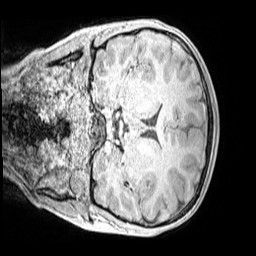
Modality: MP2RAGE
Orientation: coronal
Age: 12
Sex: male
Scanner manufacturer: siemens
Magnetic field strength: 3 T
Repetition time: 4 s
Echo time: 0.00299 s